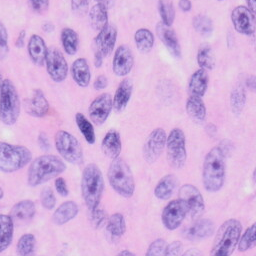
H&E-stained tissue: Skin